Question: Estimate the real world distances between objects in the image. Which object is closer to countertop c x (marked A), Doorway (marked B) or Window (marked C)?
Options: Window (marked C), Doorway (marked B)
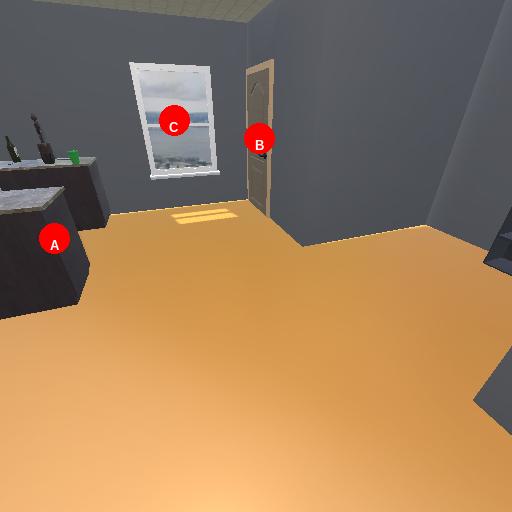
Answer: Window (marked C)